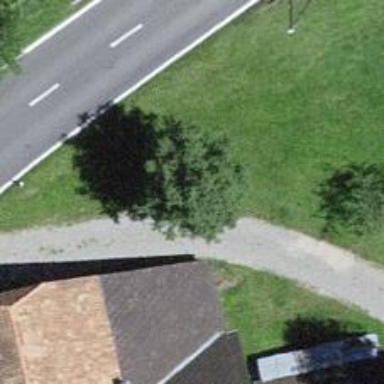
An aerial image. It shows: Beautiful tree in nature.